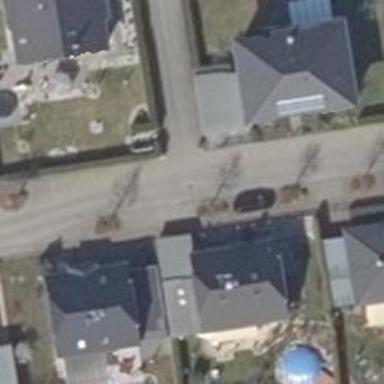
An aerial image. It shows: Living street.